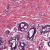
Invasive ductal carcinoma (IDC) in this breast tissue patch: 0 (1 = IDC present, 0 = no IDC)